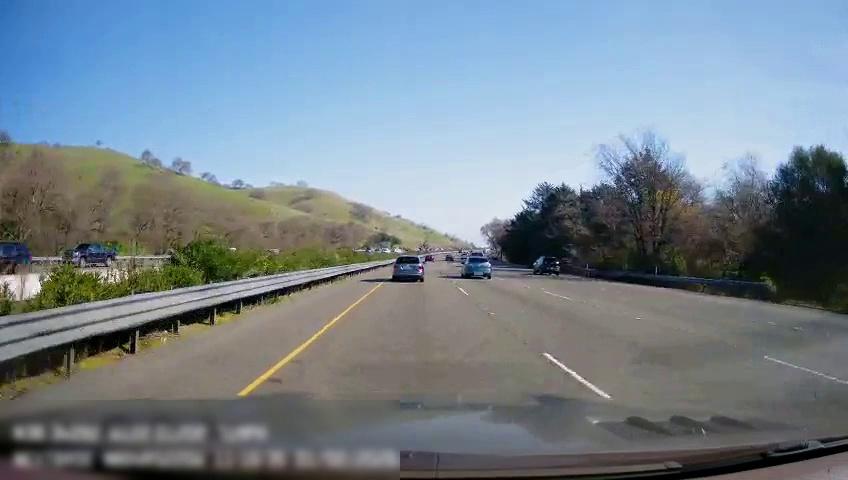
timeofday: Day
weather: Sunny
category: Drivable Space
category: Vehicles | Car
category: Vehicles | SUV
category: Vehicles | Truck
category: Vehicles | Truck
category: Vehicles | Car
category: Vehicles | SUV
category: Lanes | Current Lane
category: Lanes | Current Lane
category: Lanes | Alternate Lane
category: Lanes | Alternate Lane